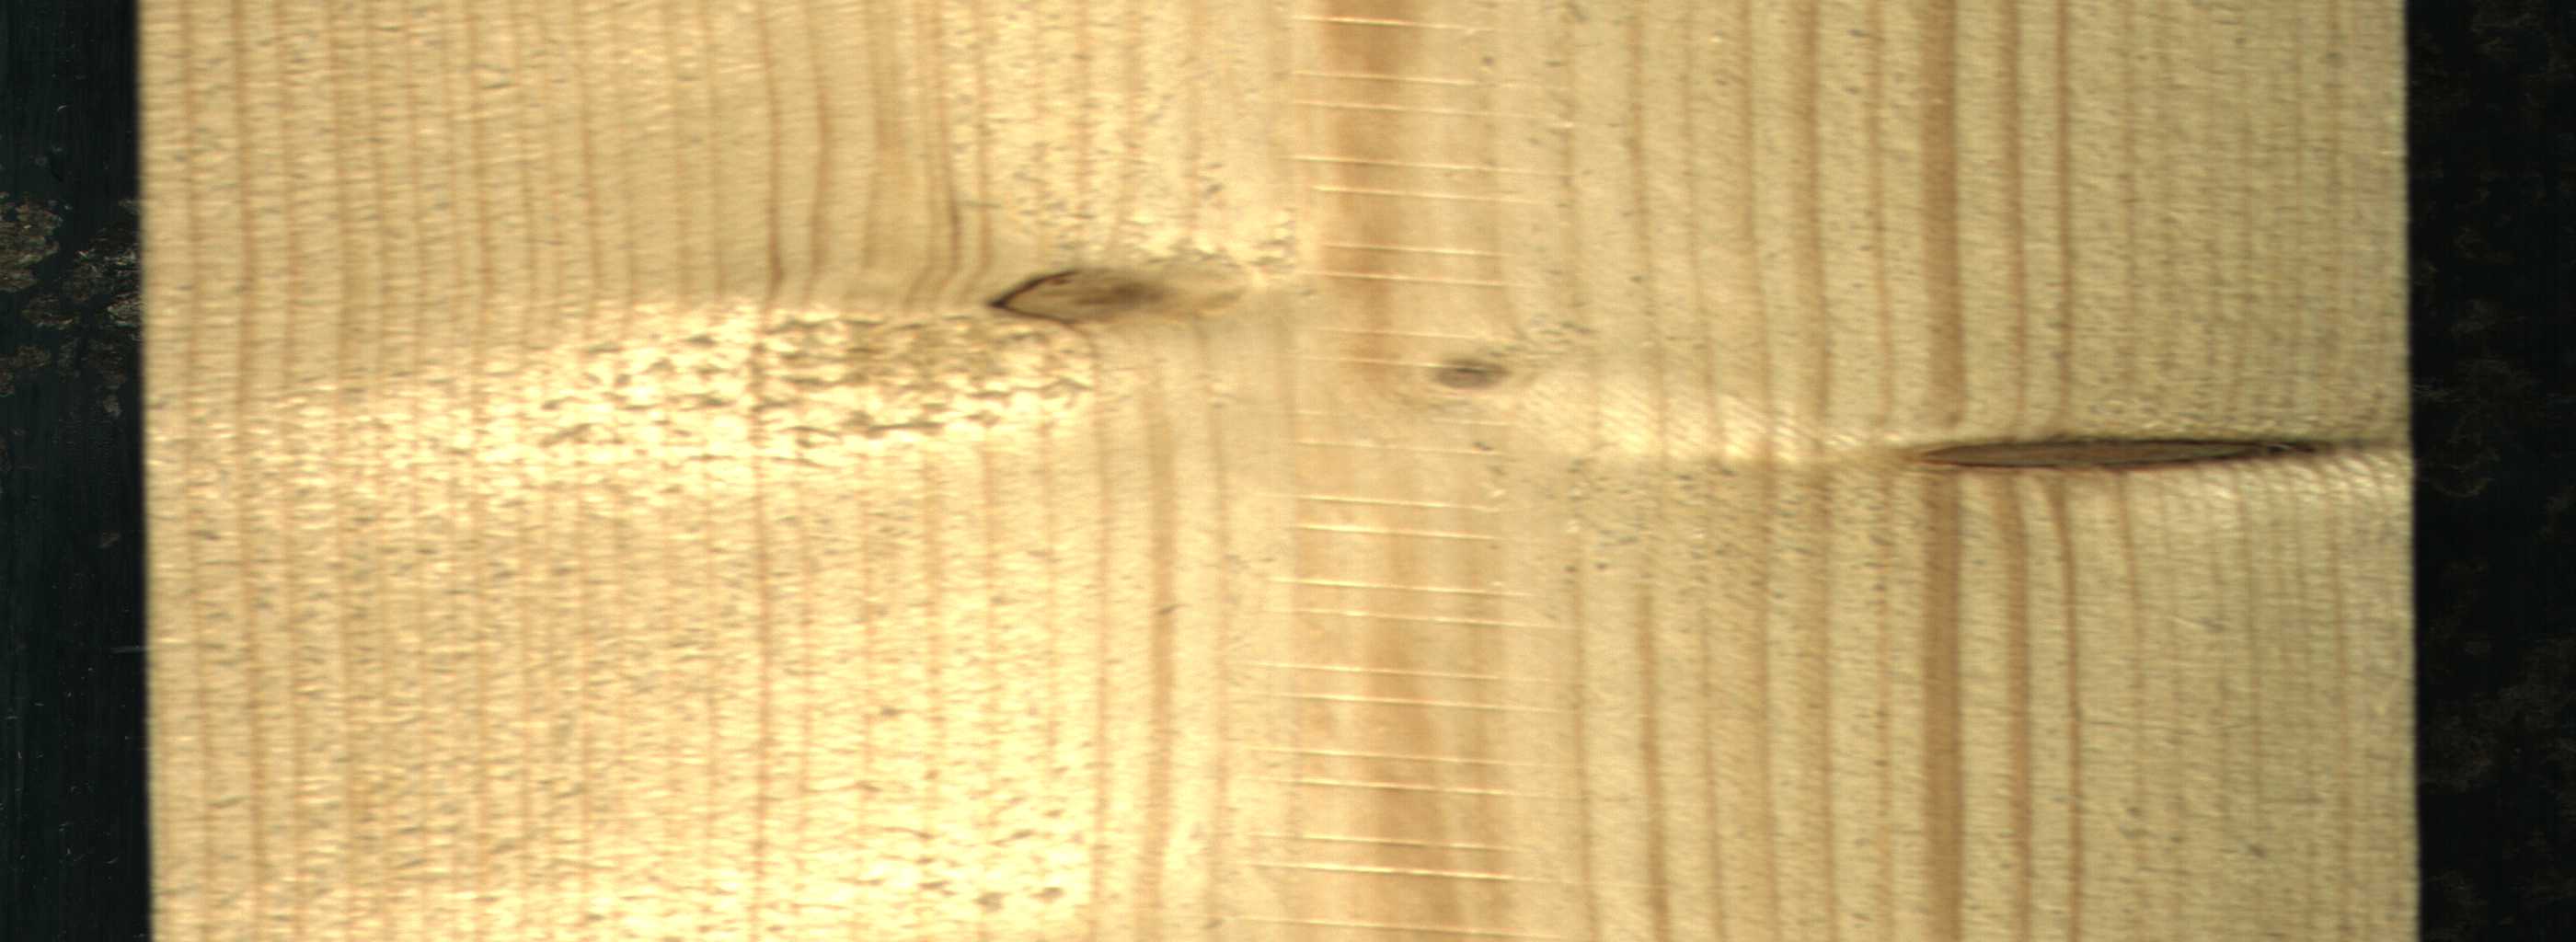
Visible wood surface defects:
Dead_Knot
Live_Knot
Live_Knot